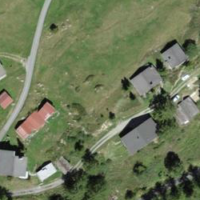
EUNIS habitat code: 23
Species observed at this site:
Rumex alpinus
Lysandra coridon
Aglais urticae